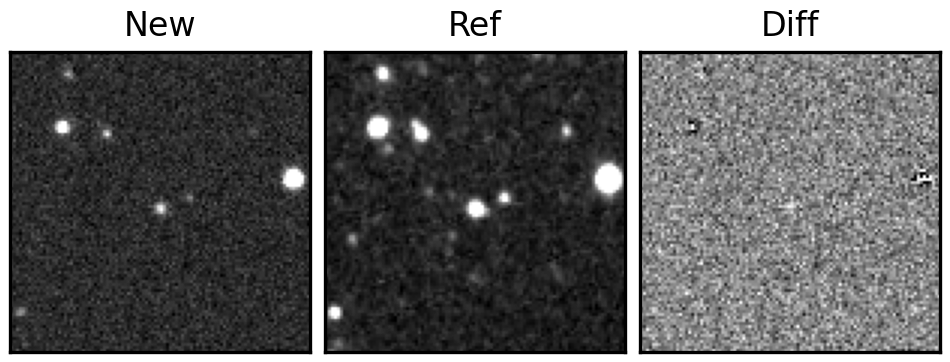
Label: real